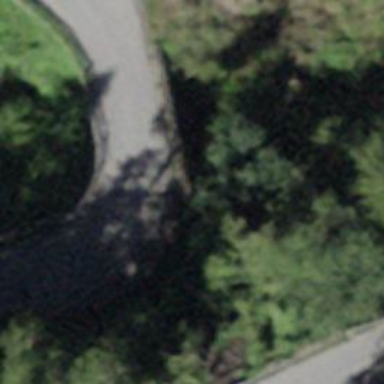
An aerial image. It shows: Tertiary road with asphalt surface that goes over bridge.